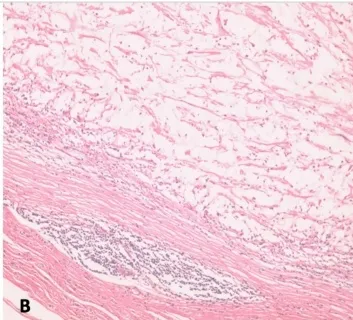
B: Haemotoxylin and eosin staining (100x) revealed no mucosa or lamina propria. There is epithelial denudation in the lack of acellular mucin. The neoplasm is rest on fibrotic stroma filled with lymphatic aggregates.
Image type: pathology (h&e)